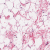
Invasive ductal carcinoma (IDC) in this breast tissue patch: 0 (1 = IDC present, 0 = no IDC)